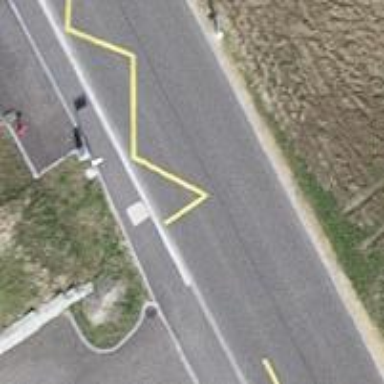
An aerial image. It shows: Bus stop equipped with public transport stop position.